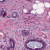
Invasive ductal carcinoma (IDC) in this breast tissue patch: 0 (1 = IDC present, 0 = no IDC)